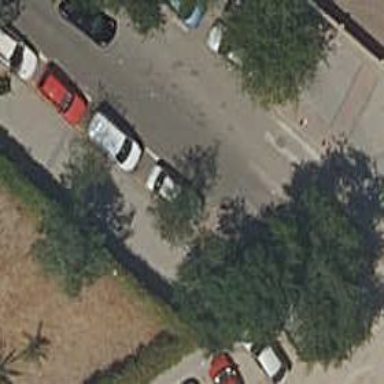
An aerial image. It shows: Bollard barrier.